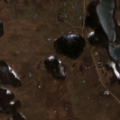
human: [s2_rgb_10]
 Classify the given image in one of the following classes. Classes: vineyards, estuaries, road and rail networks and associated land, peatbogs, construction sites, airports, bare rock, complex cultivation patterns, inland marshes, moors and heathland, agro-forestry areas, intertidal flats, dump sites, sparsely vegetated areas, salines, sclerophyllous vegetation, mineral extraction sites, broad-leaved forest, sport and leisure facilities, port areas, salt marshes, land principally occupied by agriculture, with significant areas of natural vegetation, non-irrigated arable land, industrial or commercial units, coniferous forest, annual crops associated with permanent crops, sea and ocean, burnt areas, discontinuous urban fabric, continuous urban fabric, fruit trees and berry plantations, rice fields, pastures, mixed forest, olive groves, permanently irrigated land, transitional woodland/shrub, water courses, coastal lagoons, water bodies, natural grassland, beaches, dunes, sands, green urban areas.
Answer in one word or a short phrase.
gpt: non-irrigated arable land, land principally occupied by agriculture, with significant areas of natural vegetation, broad-leaved forest, water bodies